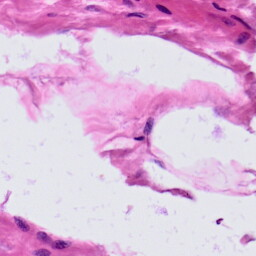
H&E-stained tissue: Prostate